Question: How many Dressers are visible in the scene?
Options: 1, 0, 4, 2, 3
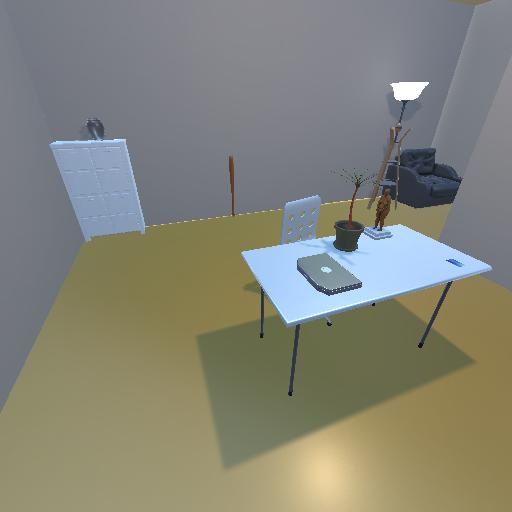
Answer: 1